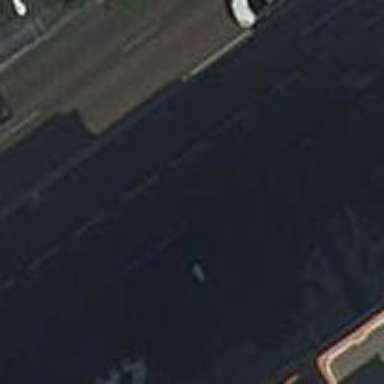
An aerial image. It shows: Bus stop with shelter. It is platform for public transport.